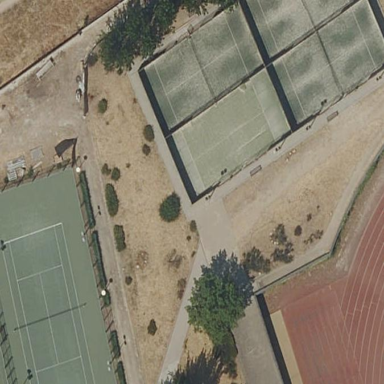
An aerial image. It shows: Paddle tennis court on leisure land pitch.